Aerial crown-view tile of a tropical tree (Barro Colorado Island, Panama), acquired 20241216:
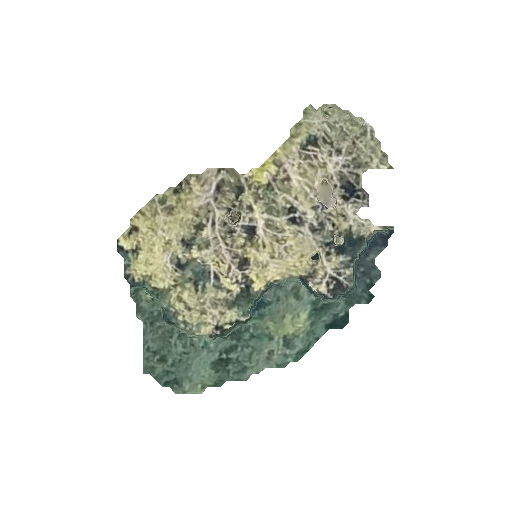
Species: Spondias mombin
GBIF accepted scientific name: Spondias mombin
Crown area: 72.393 m²